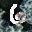
Label: 6